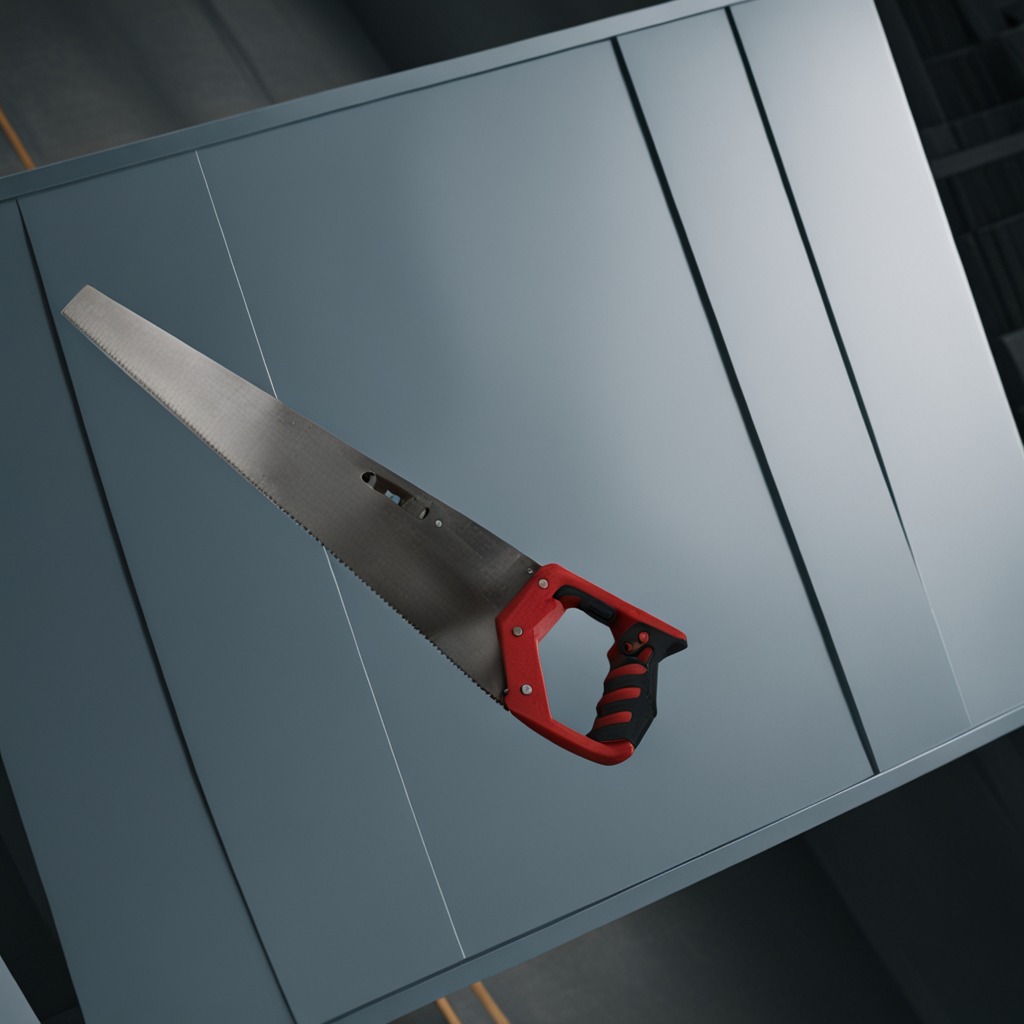
A metal saw lies on the surface of the toolbox in the airplane hangar workshop.